The plot shows how the frequency content of a bearing vibration signal evolves over time (STFT spectrogram). Determine the bearing's health state. Answer with exactly one of: normal, inner_race, outer_race, ball.
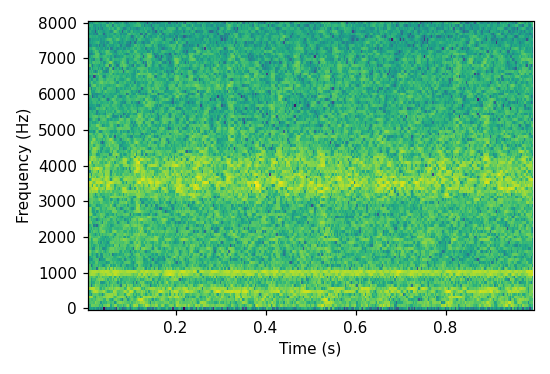
Answer: normal